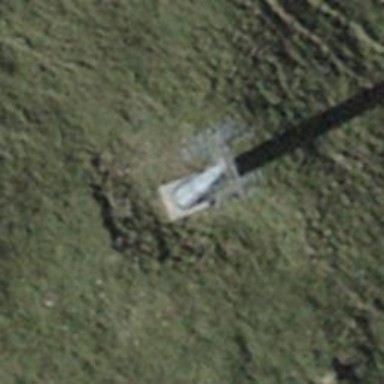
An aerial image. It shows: Chair lift.